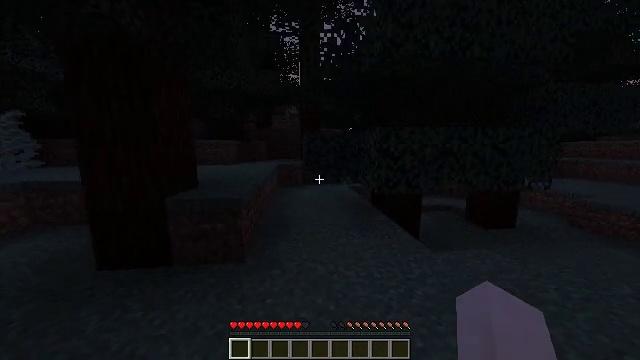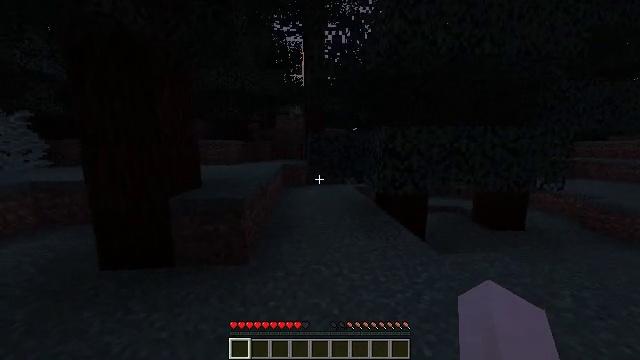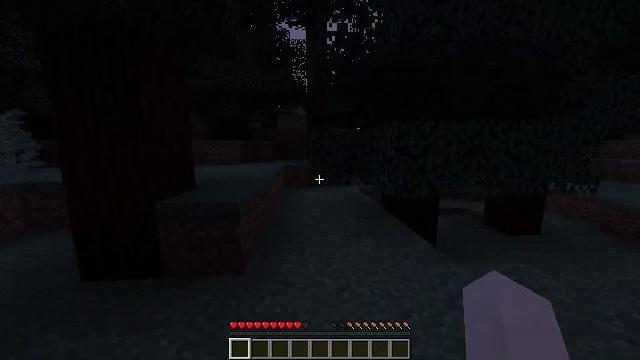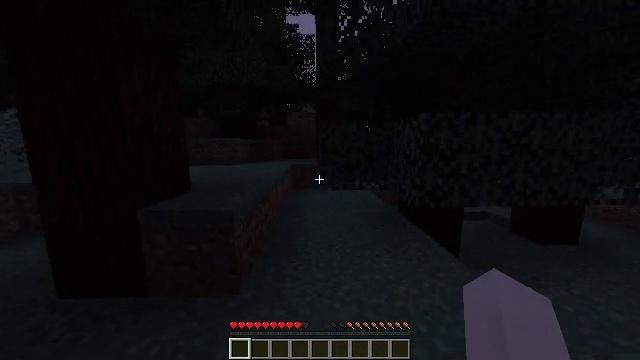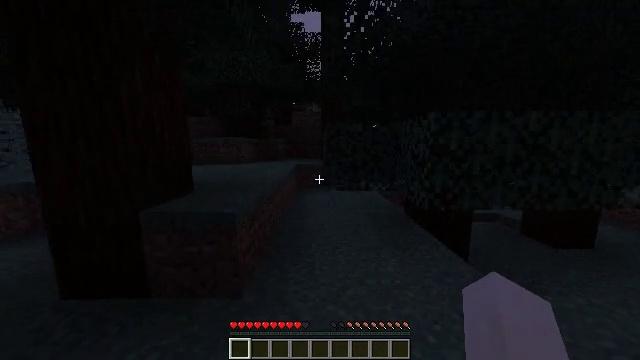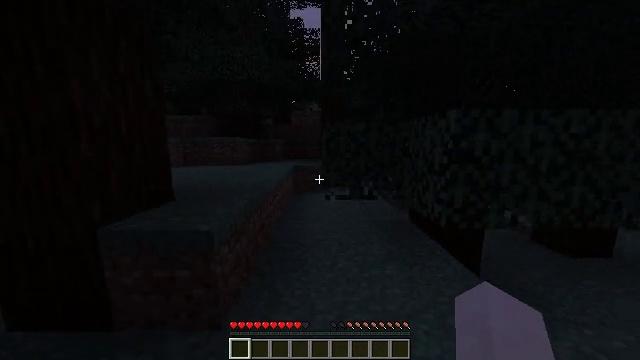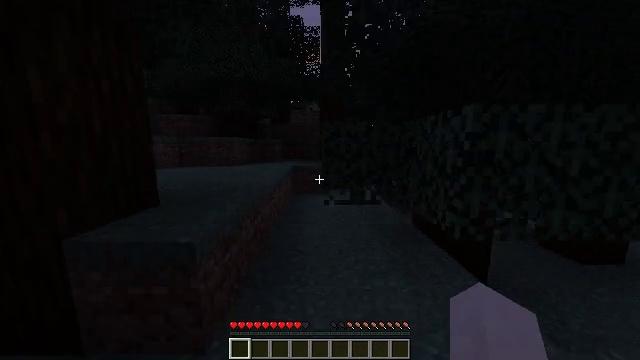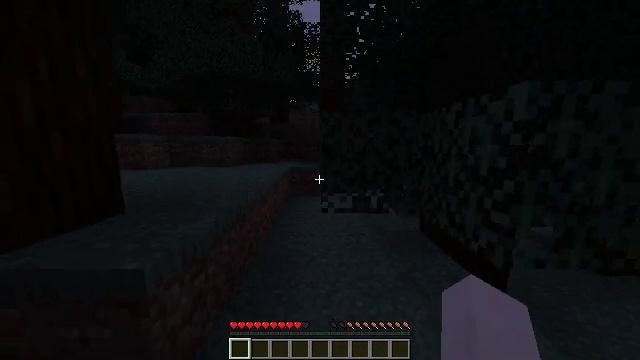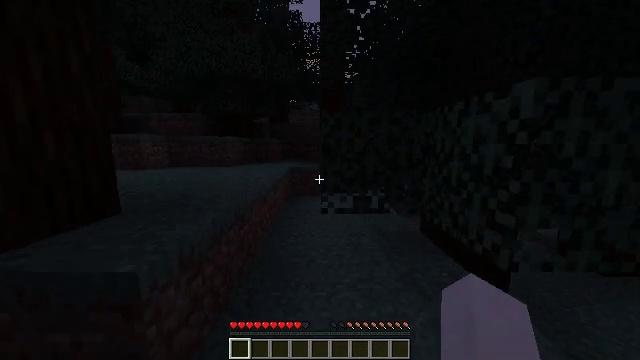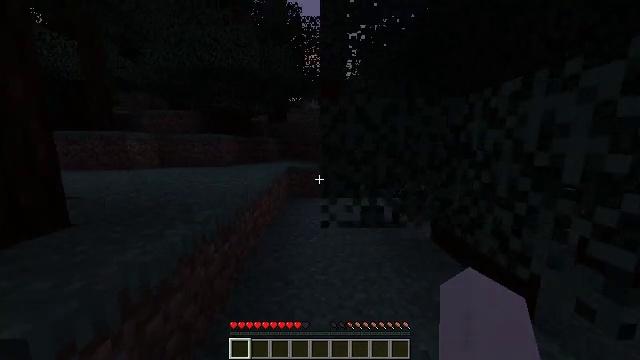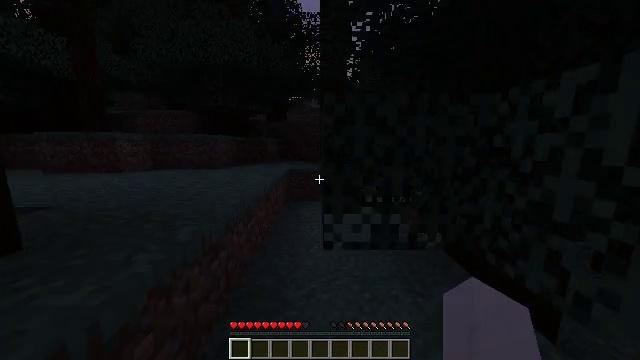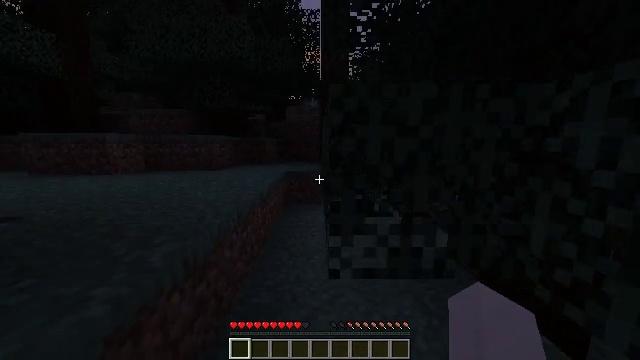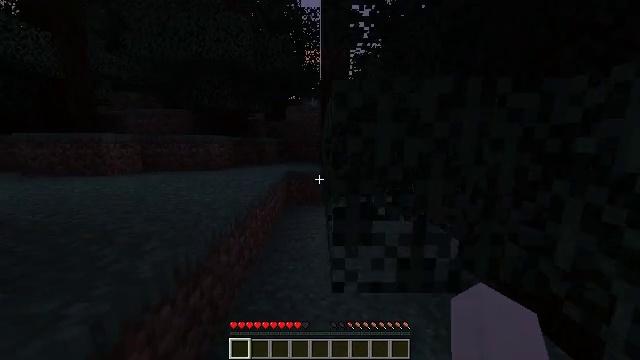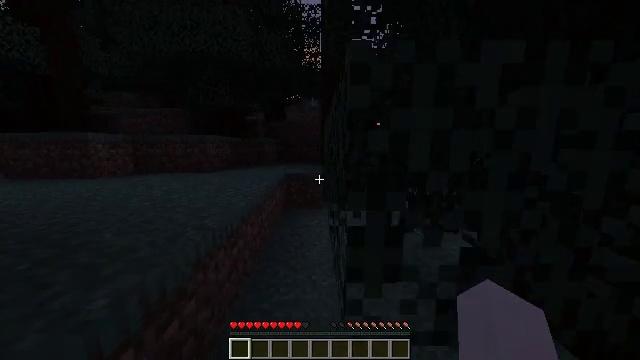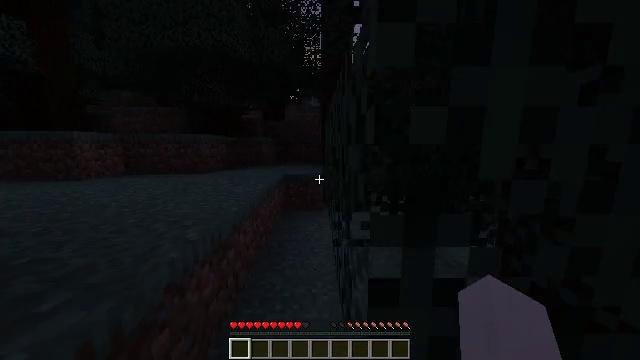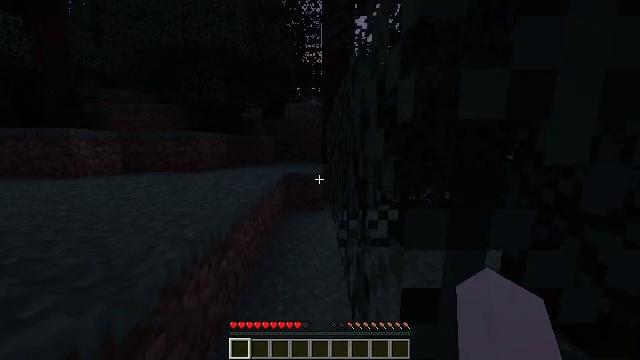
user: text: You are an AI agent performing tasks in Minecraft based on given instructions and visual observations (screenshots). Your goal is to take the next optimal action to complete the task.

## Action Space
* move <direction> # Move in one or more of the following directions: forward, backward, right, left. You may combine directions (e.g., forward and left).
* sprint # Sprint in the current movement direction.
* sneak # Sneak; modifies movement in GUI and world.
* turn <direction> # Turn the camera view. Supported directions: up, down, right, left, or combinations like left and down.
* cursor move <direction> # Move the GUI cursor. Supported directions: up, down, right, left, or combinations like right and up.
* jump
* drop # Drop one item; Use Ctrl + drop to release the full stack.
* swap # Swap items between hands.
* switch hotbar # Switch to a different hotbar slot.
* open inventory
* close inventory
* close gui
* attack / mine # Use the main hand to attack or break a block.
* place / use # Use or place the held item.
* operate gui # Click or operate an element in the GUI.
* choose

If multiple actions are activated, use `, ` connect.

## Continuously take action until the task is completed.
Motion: motion action
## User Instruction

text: Destroy the purple bed to collect it.
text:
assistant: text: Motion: move forward, sprint, turn left
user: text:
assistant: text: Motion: move forward, sprint
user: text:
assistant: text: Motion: move forward, sprint, turn left
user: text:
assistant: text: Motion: move forward, sprint, turn left
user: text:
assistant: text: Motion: move forward, sprint
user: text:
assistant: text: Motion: move forward, sprint
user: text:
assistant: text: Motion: move forward, sprint
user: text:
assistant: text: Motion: move forward, sprint
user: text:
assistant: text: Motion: move forward, sprint
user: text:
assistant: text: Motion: move forward, sprint
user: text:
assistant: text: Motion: move forward, sprint
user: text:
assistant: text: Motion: move forward, sprint
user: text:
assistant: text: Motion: move forward, sprint
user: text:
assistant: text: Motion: move forward, sprint
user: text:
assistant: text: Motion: move forward and move left, sprint
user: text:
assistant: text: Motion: move forward and move left, sprint, turn down
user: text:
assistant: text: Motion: move forward and move left, sprint
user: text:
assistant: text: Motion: move forward and move left, sprint
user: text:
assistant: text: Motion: move forward and move left, sprint
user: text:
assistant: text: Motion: move forward and move left, sprint
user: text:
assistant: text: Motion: move forward, sprint
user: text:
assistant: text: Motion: move forward, sprint
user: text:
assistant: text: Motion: move forward, sprint
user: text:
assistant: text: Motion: move forward, sprint
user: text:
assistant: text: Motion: move forward, sprint
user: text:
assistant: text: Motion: move forward, sprint
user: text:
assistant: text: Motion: move forward and move left, sprint, jump
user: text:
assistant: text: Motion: move forward and move left, sprint, jump
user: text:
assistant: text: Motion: move forward and move left, sprint, jump
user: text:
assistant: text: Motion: move forward and move left, sprint, jump